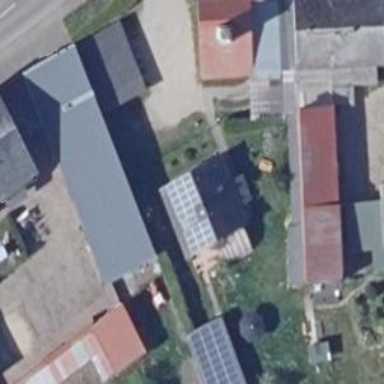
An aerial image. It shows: Solar photovoltaic panel generator producing electricity in small installation.